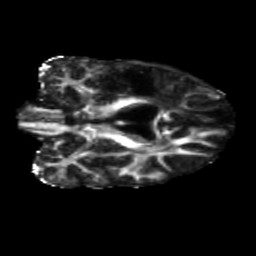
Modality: FA
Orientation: coronal
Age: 49
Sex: male
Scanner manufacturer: siemens
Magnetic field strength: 3 T
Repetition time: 5.47 s
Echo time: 0.0854 s